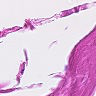
Metastatic tissue present: no